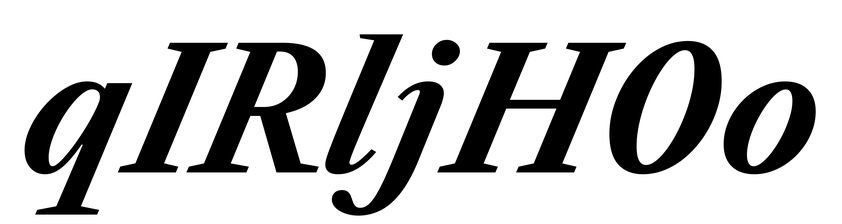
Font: LibreCaslonText-Italic_Bold_Italic